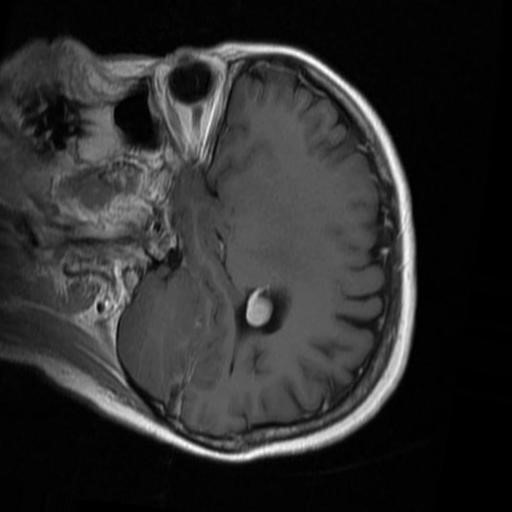
Label: brain_menin